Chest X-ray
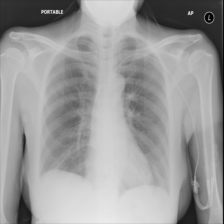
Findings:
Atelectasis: negative
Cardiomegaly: negative
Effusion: negative
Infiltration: negative
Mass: negative
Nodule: negative
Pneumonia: negative
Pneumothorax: negative
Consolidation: negative
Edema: negative
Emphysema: negative
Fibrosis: negative
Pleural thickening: negative
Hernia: negative